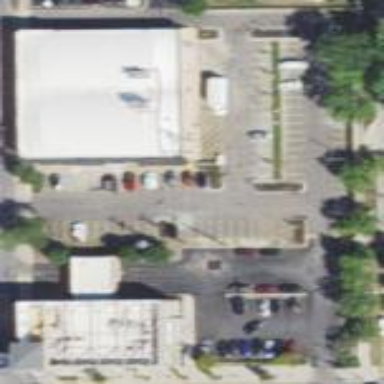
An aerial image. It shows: Retail area.